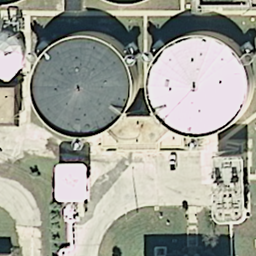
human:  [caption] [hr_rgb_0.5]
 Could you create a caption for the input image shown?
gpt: Two round storage tanks are in the lawn with some buildings beside .

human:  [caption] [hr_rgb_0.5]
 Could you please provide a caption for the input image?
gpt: There are two storage tanks in the lawn with some buildings beside .

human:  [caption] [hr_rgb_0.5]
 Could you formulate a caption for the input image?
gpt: Two are three storage tanks triangularly distributed in the lawn .

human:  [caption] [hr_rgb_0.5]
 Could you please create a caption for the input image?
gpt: Two storage tanks are triangularly distributed in the lawn .

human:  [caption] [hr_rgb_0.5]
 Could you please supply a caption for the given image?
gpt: Two round storage tanks are in the lawn with some buildings beside .